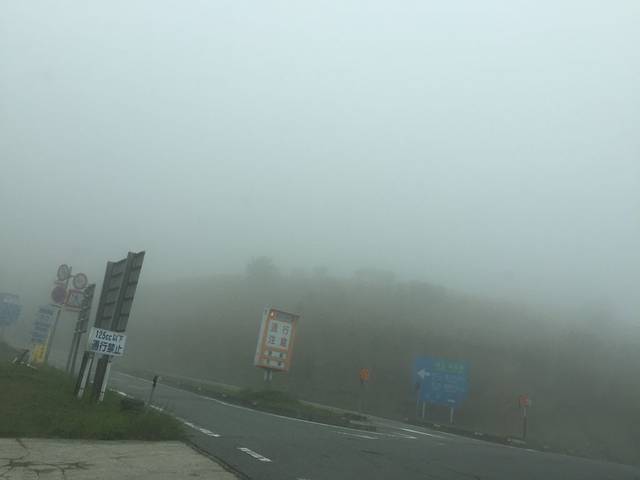
Region: Japan
Coordinates: 35.231, 138.979